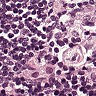
Metastatic tissue present: no